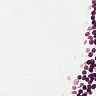
Metastatic tissue present: no